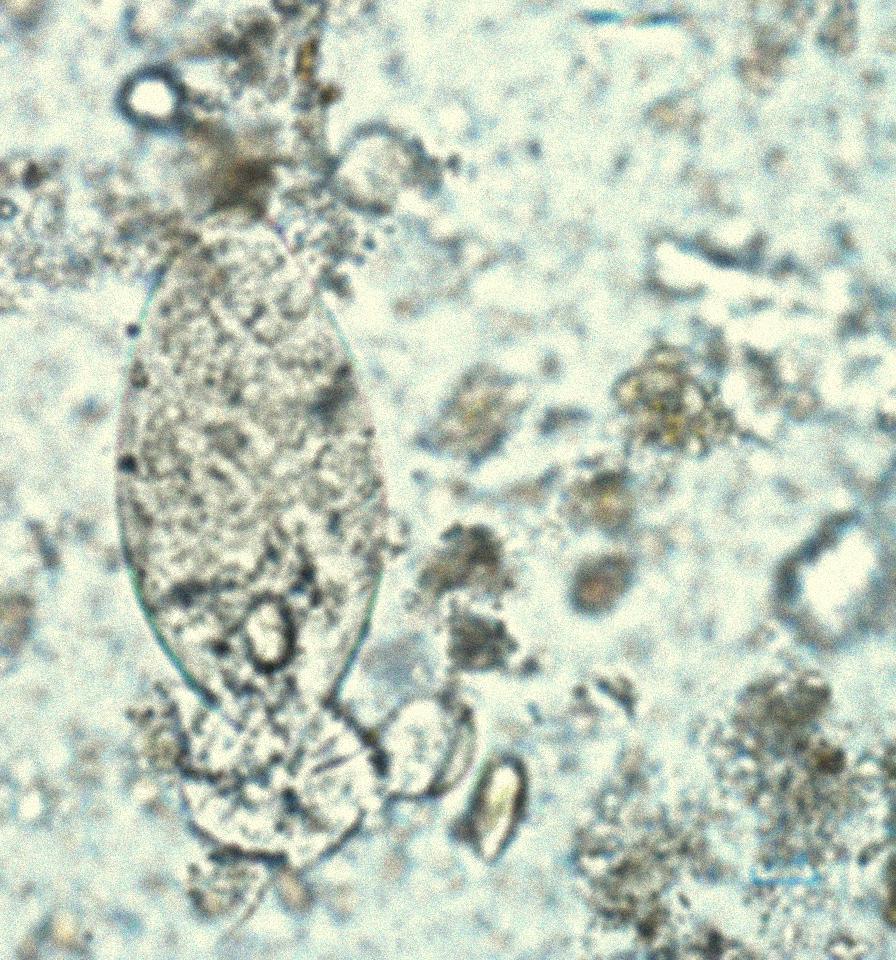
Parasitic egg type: Fasciolopsis buski